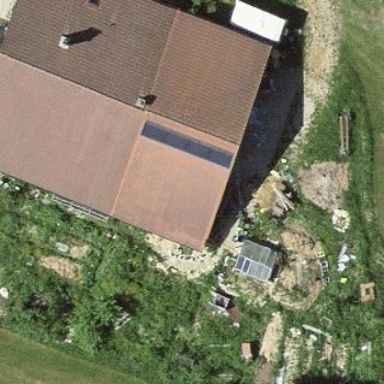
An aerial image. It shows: Simple house.